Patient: sex F, age 69
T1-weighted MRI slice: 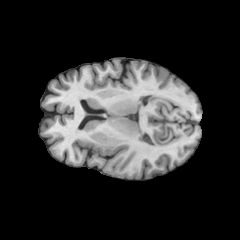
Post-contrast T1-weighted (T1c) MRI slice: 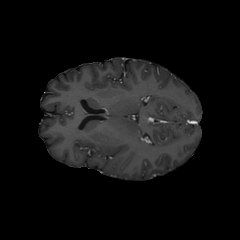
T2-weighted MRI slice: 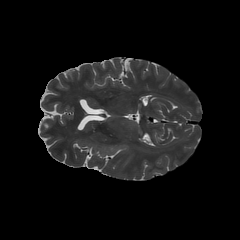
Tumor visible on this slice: yes
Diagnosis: Astrocytoma, IDH-wildtype
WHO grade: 2